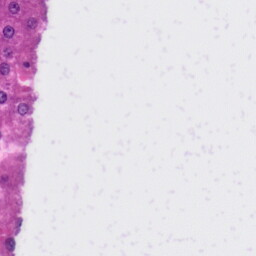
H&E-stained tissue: Liver